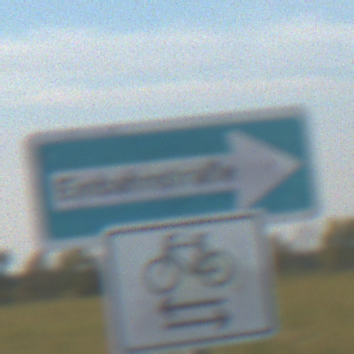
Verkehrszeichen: EinbahnstrasseRechtsweisend
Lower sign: RichtungsangabeDurchPfeile9
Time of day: SunriseSunset
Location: Outdoor (Nature)
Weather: PartlyCloudy
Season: NotSpecified
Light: Natural